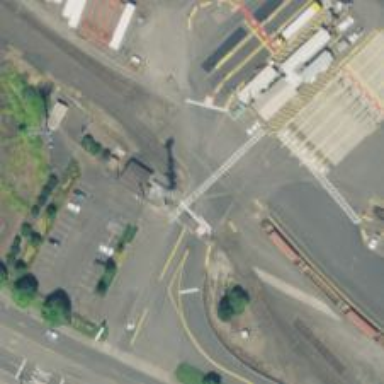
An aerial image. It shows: Railway crossing.